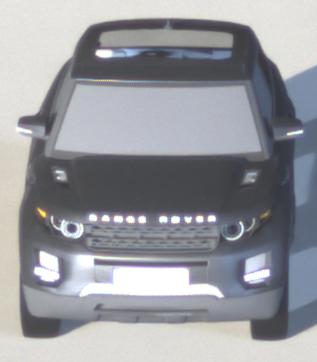
Make: Land Rover
Model: Range Rover Evoque 2.0 Si4
Detailed model: Range Rover Evoque (I)
Model produced from: 2011/08
Model produced until: 2013/11
Doors: 5
Color: gray
Road condition: dry road
Daytime: night
Contrast: high contrast